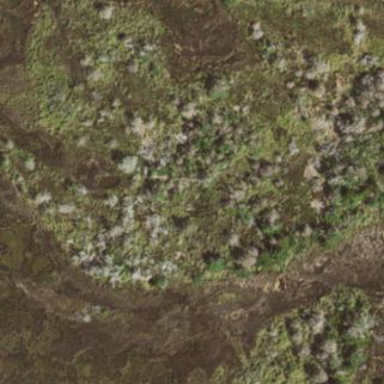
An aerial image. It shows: Evergreen woodland with needle-leaved trees.